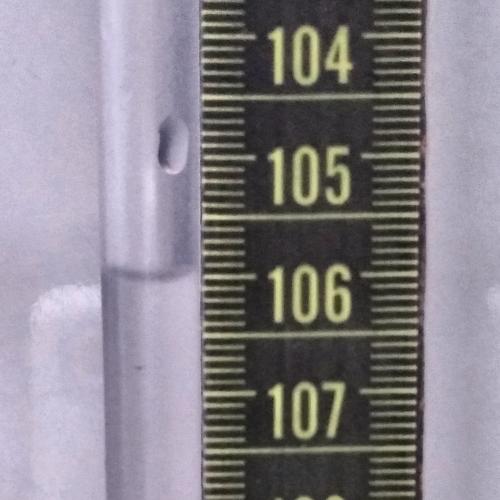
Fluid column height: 106.0 cm